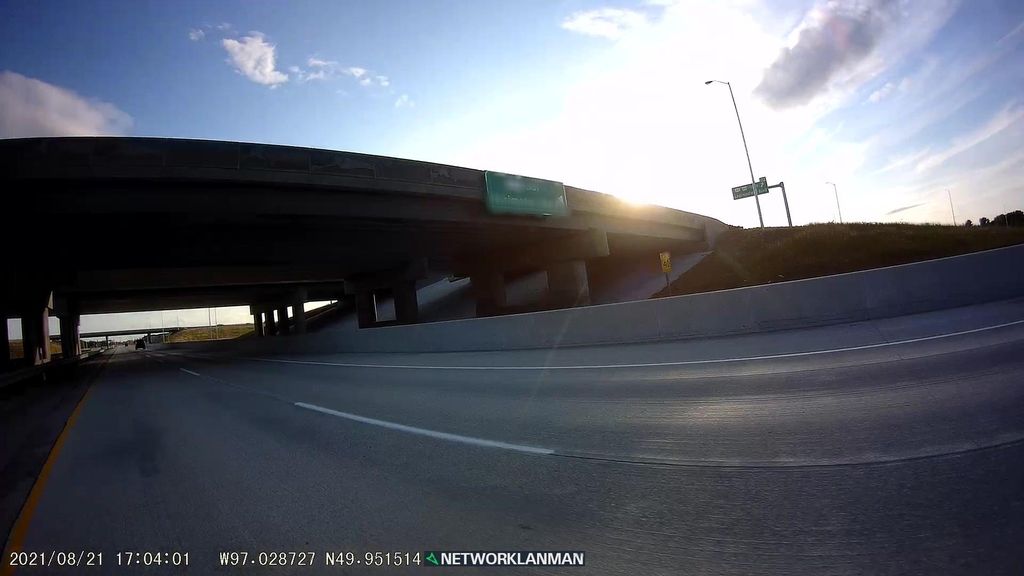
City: winnipeg